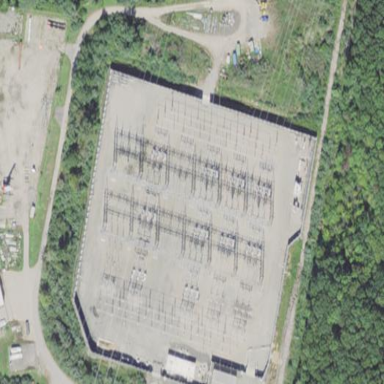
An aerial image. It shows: Outdoor power substation surrounded by fence. This substation operates at the transmission level.